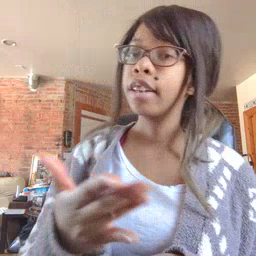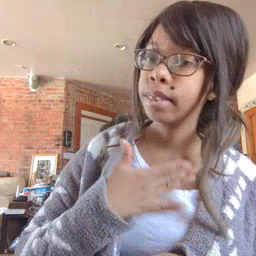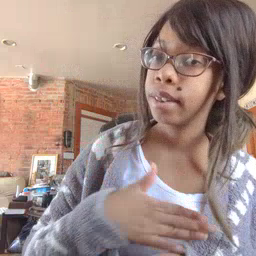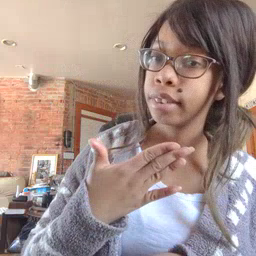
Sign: happy